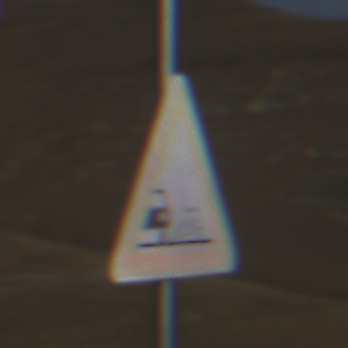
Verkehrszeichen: SplittSchotter
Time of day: MorningAfternoon
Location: Outdoor (Nature)
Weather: PartlyCloudy
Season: NotSpecified
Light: Natural